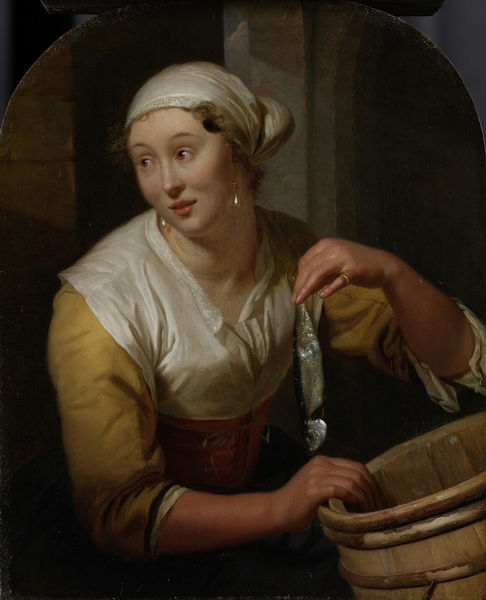
Titel: De haringverkoopster
Künstler: Godfried Schalcken
Standort: Amsterdam
Institution: Rijksmuseum
Schlagwörter: hand, weiß, gelb, frau, holz, kleid, licht, blick, augen, bluse, gesicht, locke, genre, ölgemälde, kopftuch, ring, unnatürlich, posieren, fass, zuber, fisch, bottich, überschminkt, fefrau, sardine